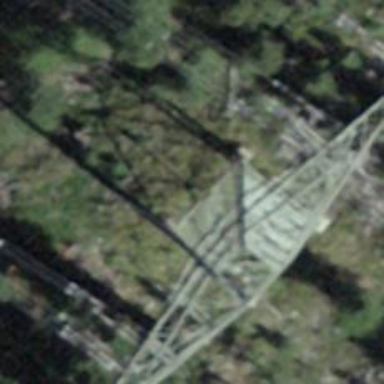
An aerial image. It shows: Power tower.